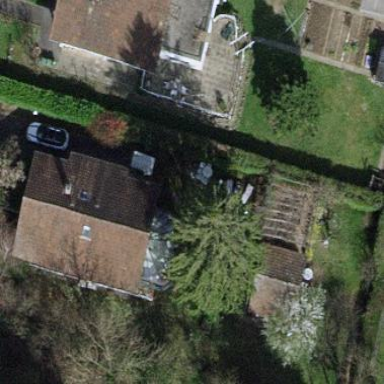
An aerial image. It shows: Garden enclosed by fence.